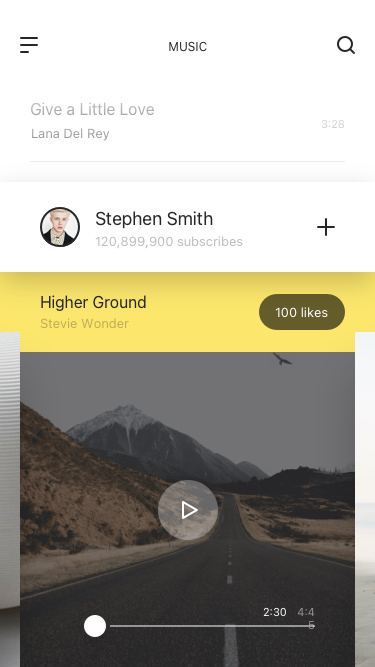
Text in this UI design:
Give a Little Love
Lana Del Rey
3:28
Letter to The Editor
Lana Del Rey
5:56
River in Me
Song Artist
4:34
Letter to The Editor
Lana Del Rey
3:28
Vome My Way
Song Artist
4:34
Vome My Way
Song Artist
5:56
Higher Ground
Stevie Wonder
100 likes
2:30
4:45
Stephen Smith
120,899,900 subscribes